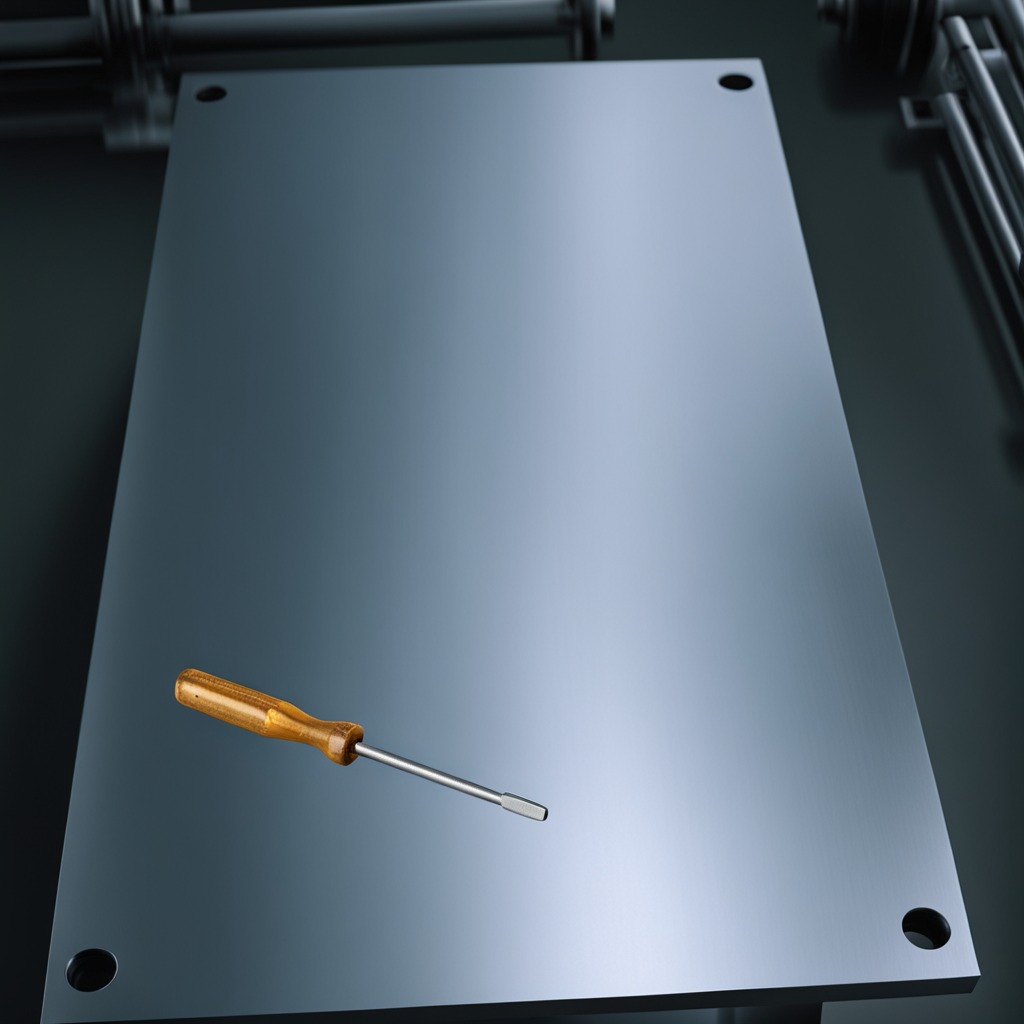
A screwdriver is lying on the metal table.